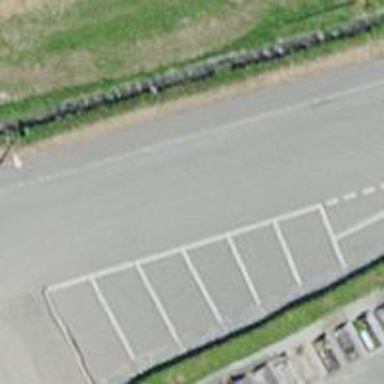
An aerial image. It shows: Parking area with surface.